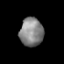
Tissue: prostate
Cell type: T cells
Senescence score: 0.3501
Nuclear area (px): 657
Mean DAPI intensity: 132.406